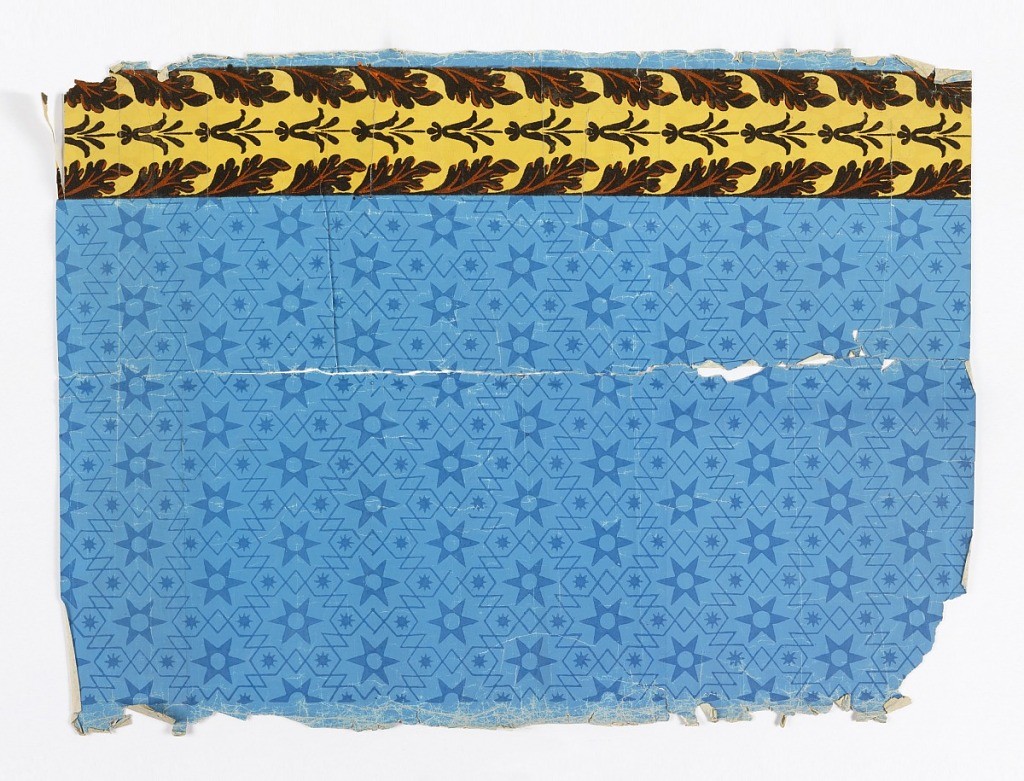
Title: Sidewall
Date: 1805–15
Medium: Block-printed and flocked on joined sheets
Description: At left edge, yellow column with black flock acanthus leaves, overprinted with orange. Sidewall design contains deep blue stars and framework on blue ground.